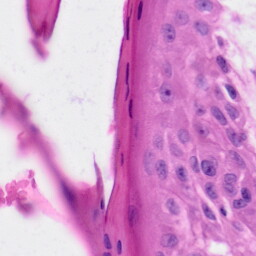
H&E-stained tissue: Skin